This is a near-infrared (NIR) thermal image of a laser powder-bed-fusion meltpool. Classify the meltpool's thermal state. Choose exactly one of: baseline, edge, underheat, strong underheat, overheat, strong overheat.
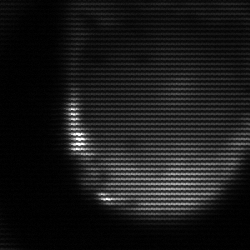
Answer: edge